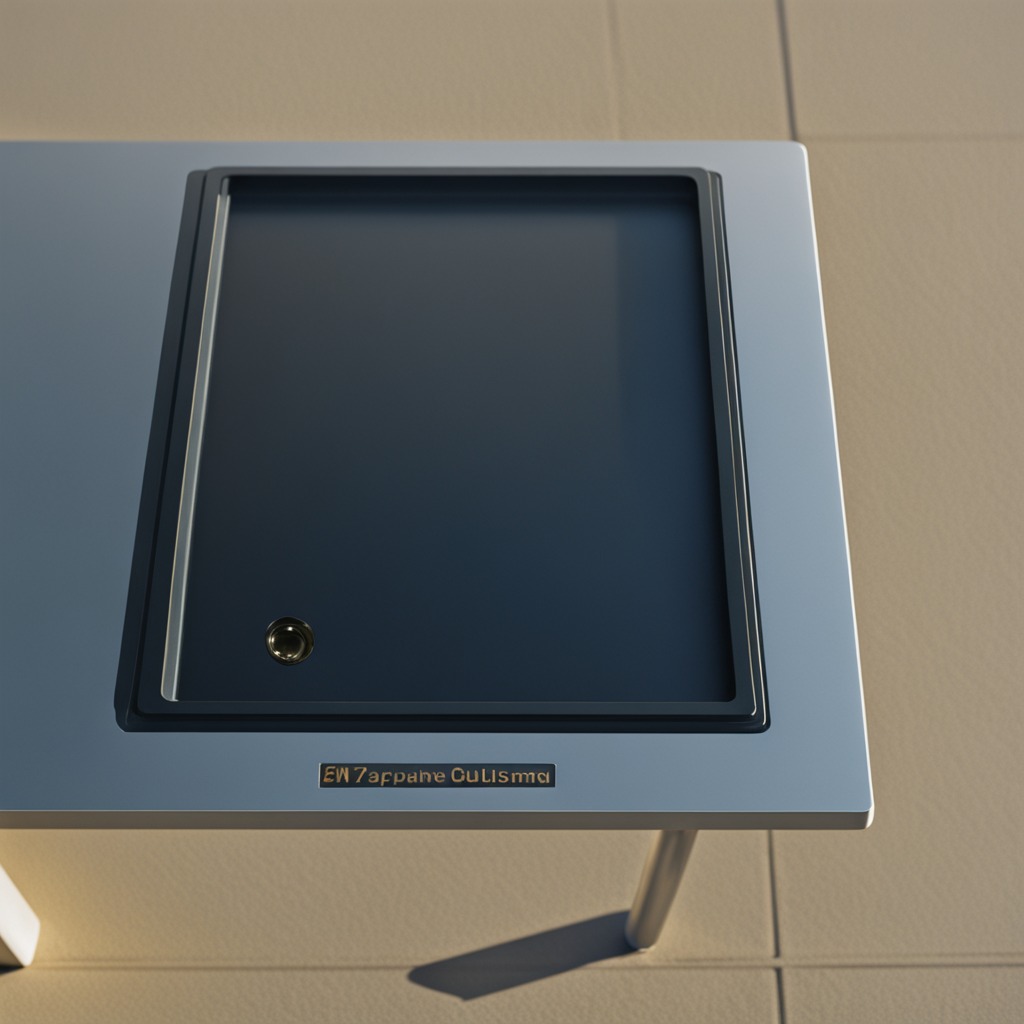
A metal screw is lying on a clean utility table in a temporary outdoor tool station afternoon light present textured surface.